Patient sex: M
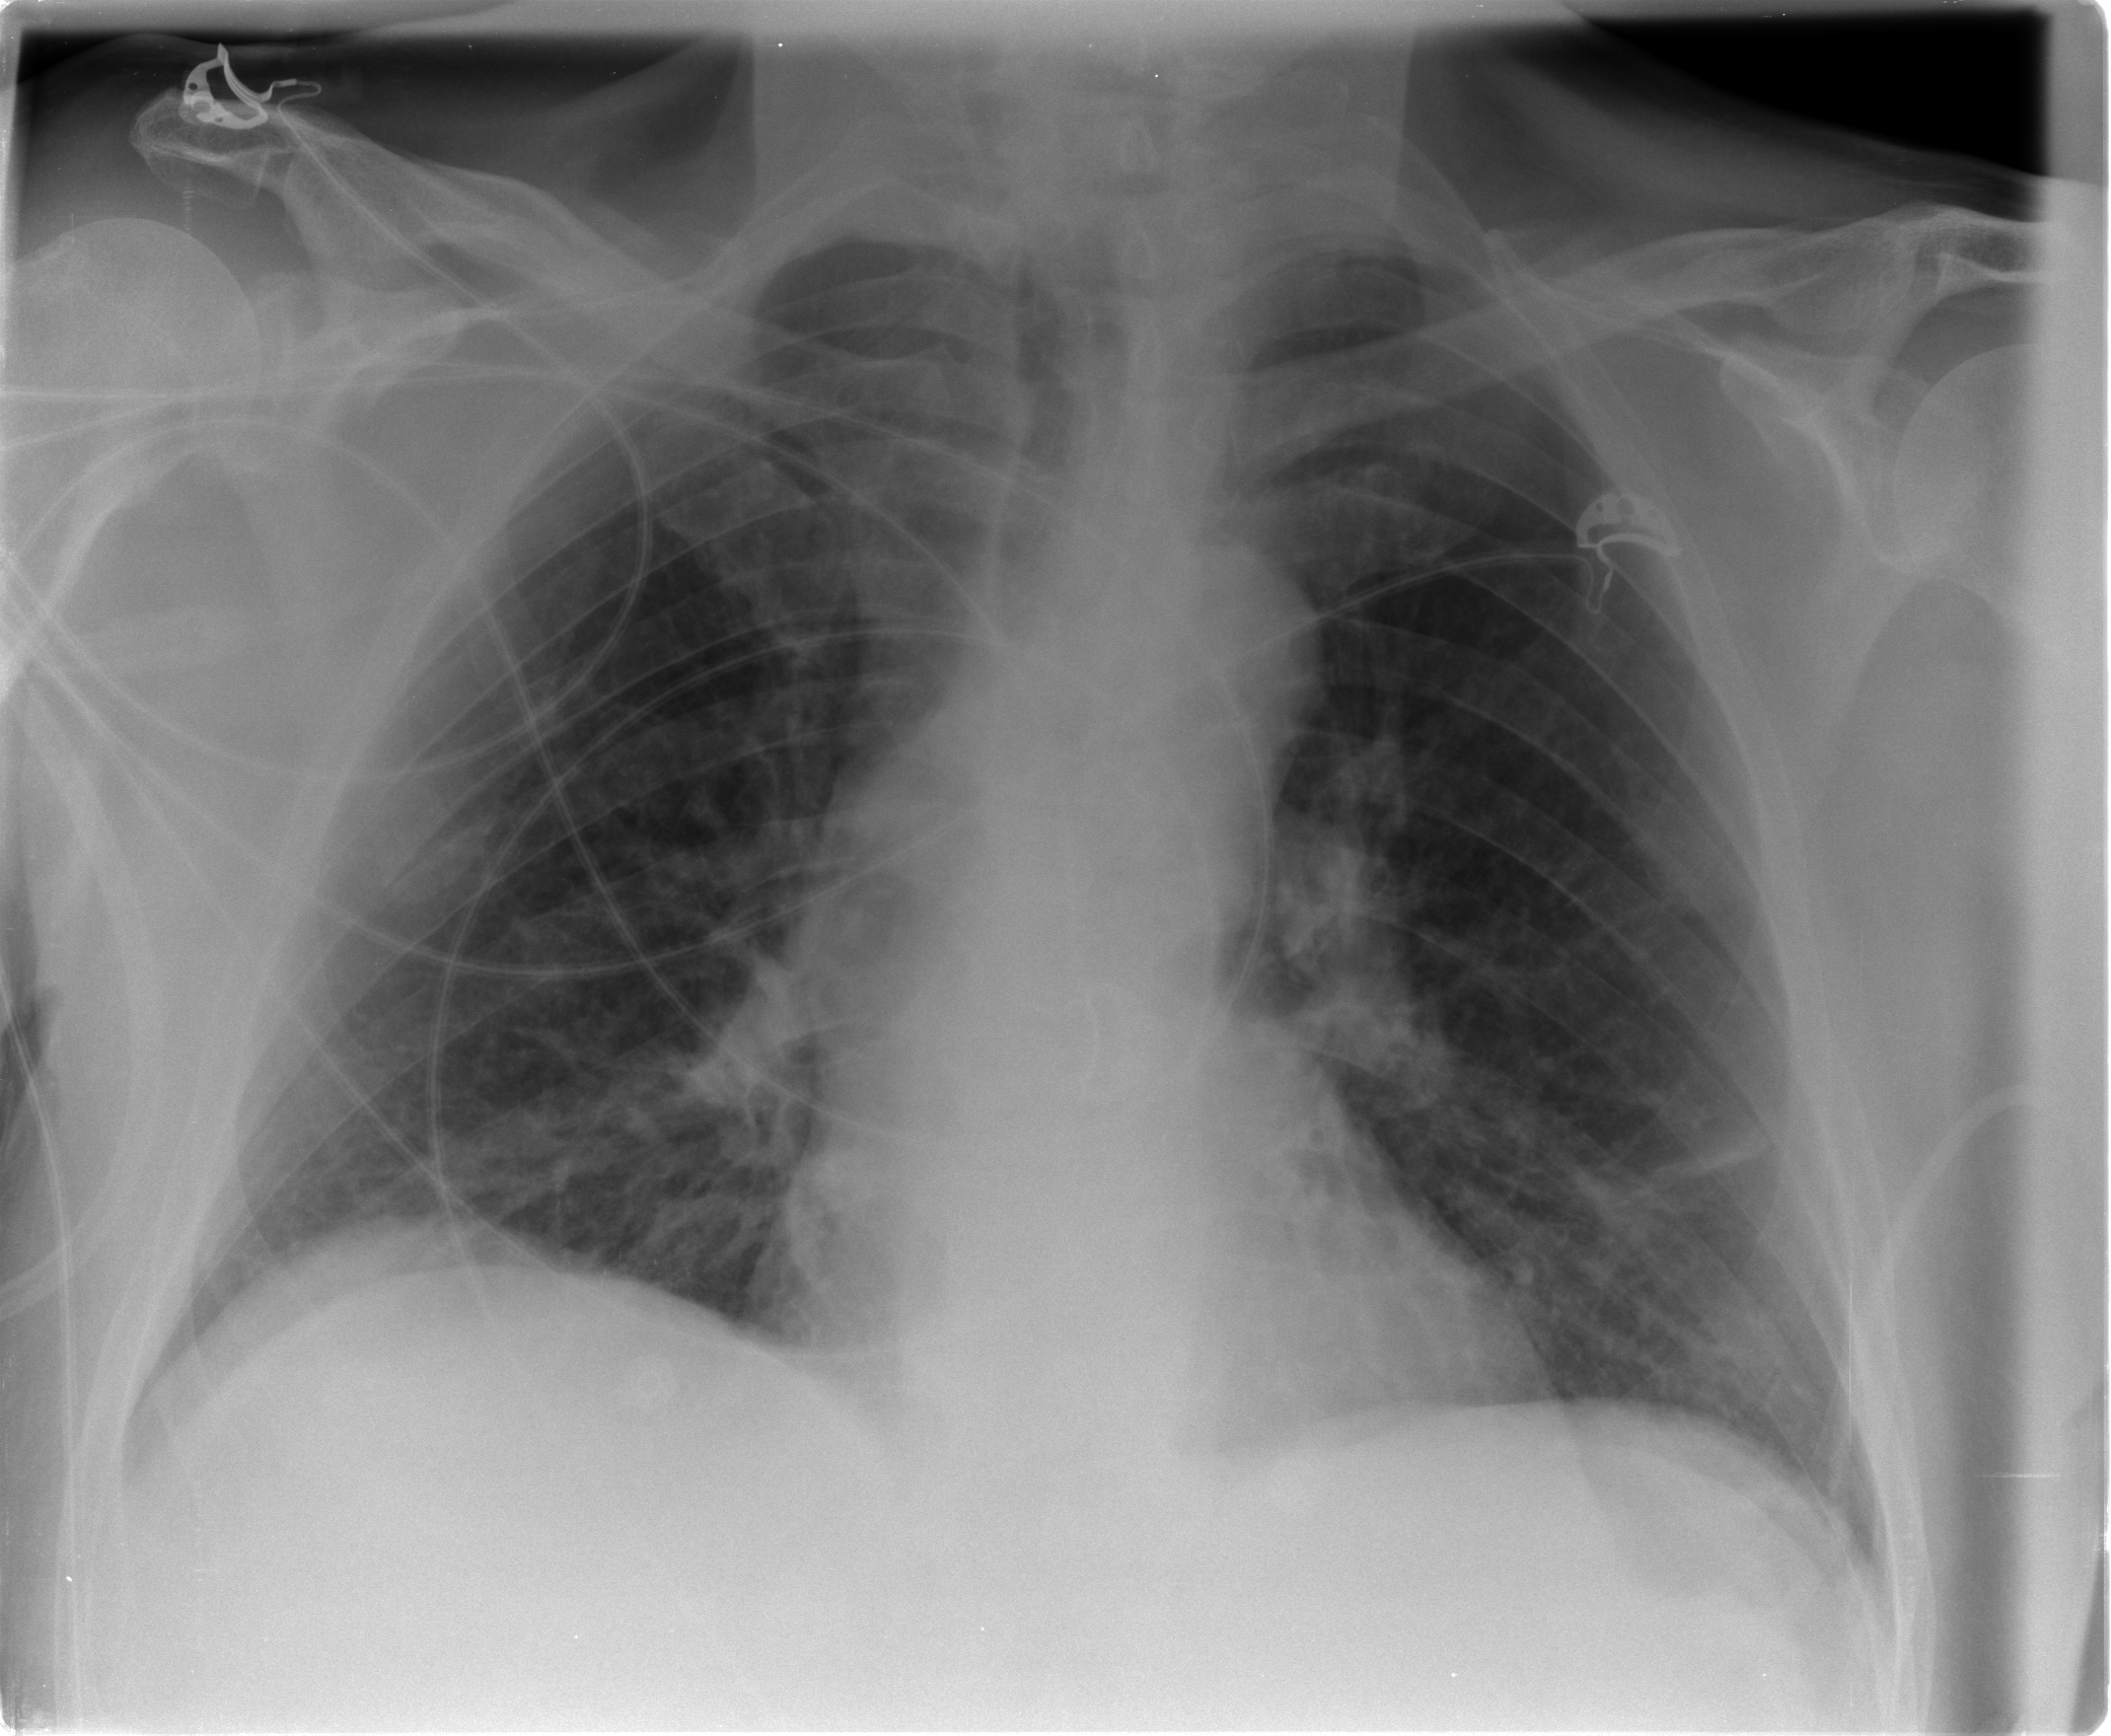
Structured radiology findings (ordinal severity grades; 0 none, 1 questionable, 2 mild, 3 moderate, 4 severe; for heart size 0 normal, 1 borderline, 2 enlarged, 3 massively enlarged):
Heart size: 0
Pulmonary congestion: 1
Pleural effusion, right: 0
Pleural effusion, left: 0
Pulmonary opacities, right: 0
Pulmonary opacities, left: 0
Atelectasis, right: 0
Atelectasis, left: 0